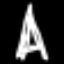
Label: The Eiffel Tower